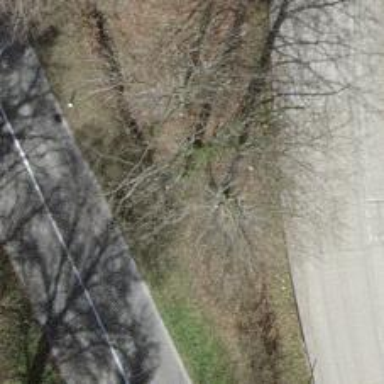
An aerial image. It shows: Secondary road with asphalt surface.